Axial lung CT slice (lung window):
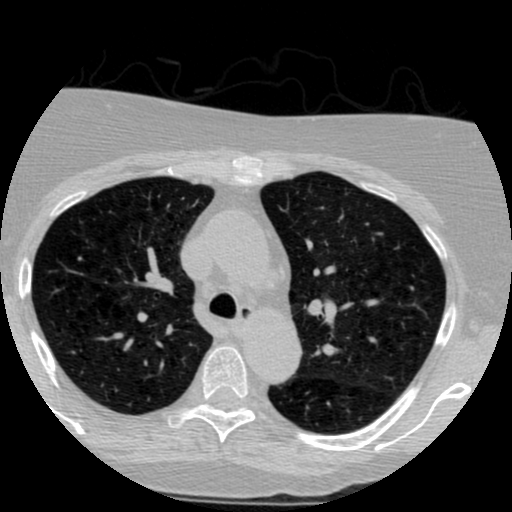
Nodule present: no